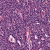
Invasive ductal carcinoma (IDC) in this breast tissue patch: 1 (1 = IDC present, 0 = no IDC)